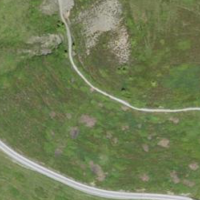
EUNIS habitat code: 23
Species observed at this site:
Campanula barbata